Question: I'm migrating from Eclipse over to Android Studio and am looking at the Navigation Drawer example from Google. Right away, I see that I get this warning;

It looks like I need to use the v7 library rather than the v4. I can't figure out how to do this. In Eclipse, I just added a dependency from the build tools, but I see no such option in Android Studio. If I look at the 'build.gradle' file, I can see this:
'''
dependencies {
compile 'com.android.support:support-v4:21.0.3'
}
'''
I just downloaded Android Studio yesterday, so I think that I should have this dependency somewhere, but I just don't know how to include it. Can someone tell me how to do this?
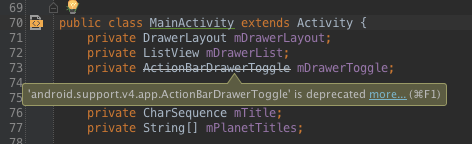
Answer: From within Android Studio, you can go to 'File', 'Project Structure', select your module, and go to the 'Dependencies' tab - you'll see a list of dependencies - you can add new dependencies via the '+' sign near the bottom of that screen - it will automatically suggest the most popular libraries and all Google libraries including the one you want: 'appcompat-v7'. This controls the 'build.gradle' file and, in your case, adds the line:
'''
compile 'com.android.support:appcompat-v7:21.0.3'
'''
Note that you can also use sites such as <URL> to manually figure out what the dependency should be and add it to your 'build.gradle' file yourself if you'd like.